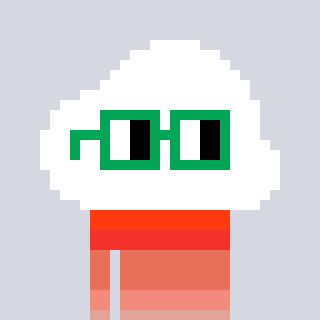
a pixel art character with square green glasses, a cloud-shaped head and a orange-colored body on a cool background